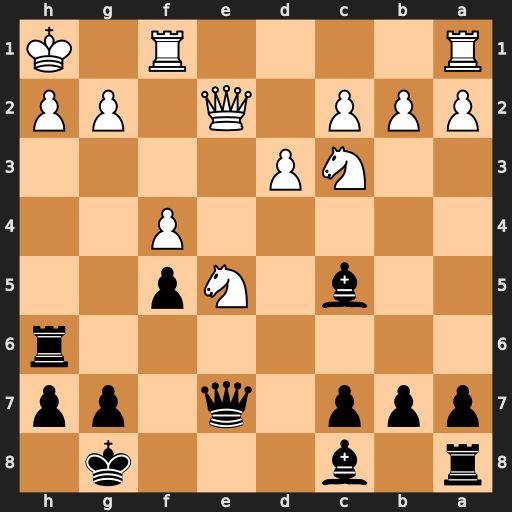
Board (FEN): r1b3k1/ppp1q1pp/7r/2b1Np2/5P2/2NP4/PPP1Q1PP/R4R1K
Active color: b
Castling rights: -
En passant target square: -
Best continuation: Rxh2+ Kxh2 Qh4#